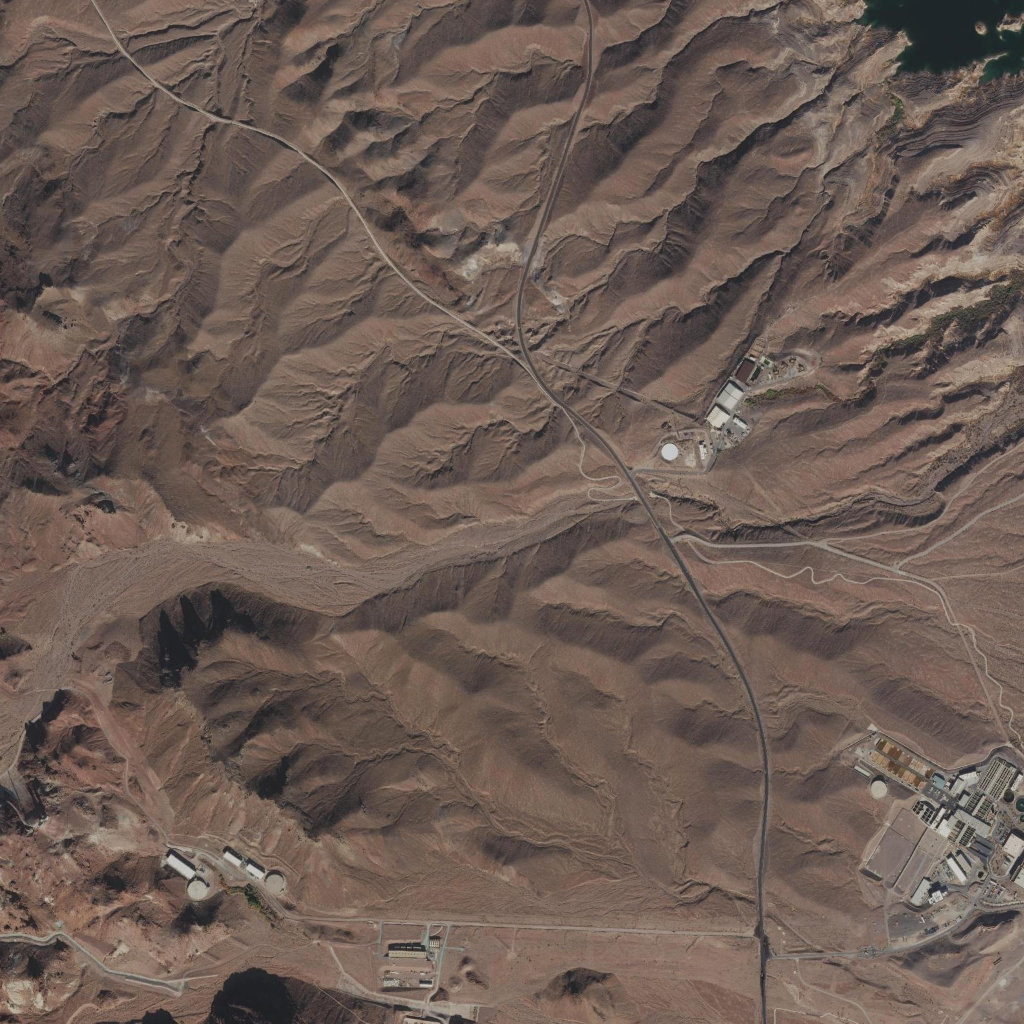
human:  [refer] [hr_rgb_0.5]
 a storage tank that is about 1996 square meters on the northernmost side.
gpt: <box>[[64, 43, 66, 45, 0]]</box>